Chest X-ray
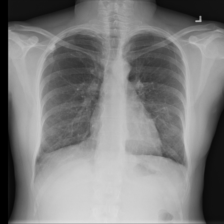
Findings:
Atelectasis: negative
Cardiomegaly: negative
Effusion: negative
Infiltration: negative
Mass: negative
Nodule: negative
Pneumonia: negative
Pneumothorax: positive
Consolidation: negative
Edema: negative
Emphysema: negative
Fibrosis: negative
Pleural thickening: negative
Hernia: negative